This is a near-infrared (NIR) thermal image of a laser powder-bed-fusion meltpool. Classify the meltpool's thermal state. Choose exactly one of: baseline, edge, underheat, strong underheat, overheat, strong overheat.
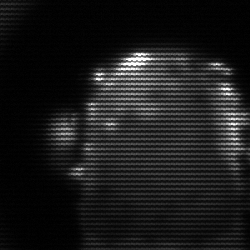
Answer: baseline